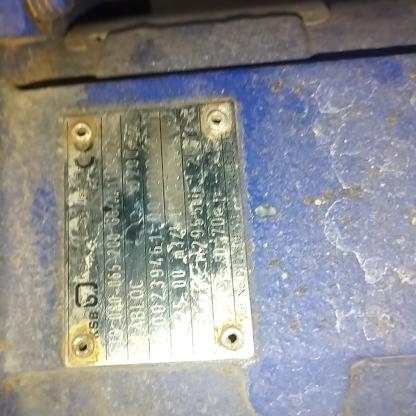
Klasa: tabliczka-znamionowa